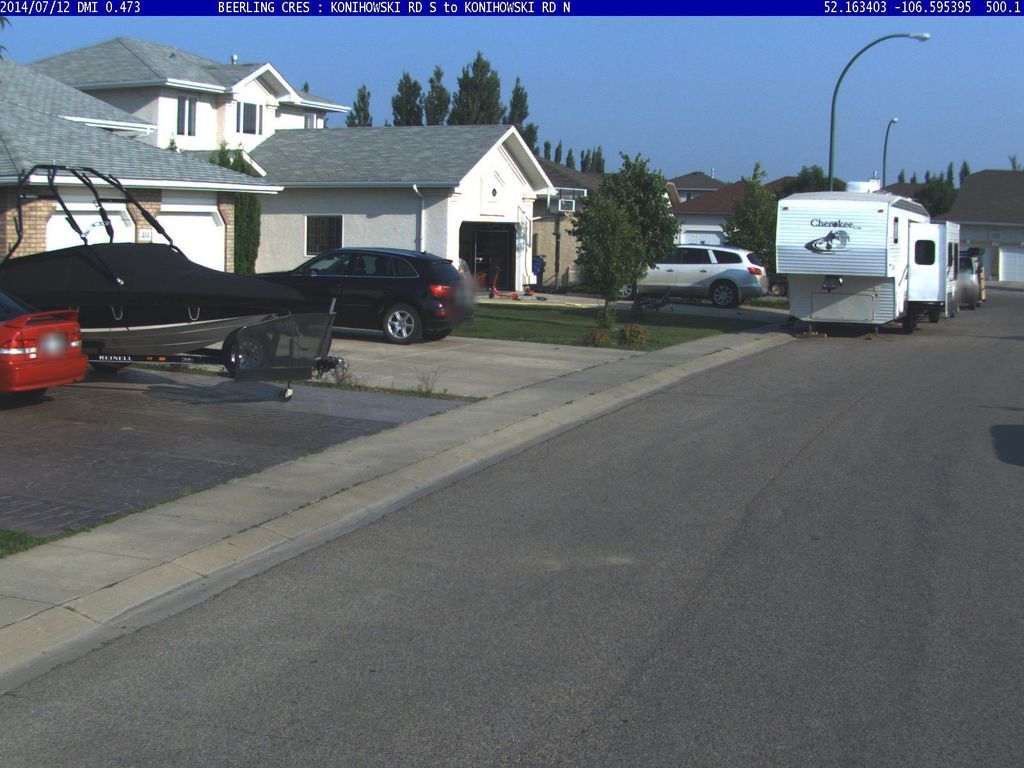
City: saskatoon